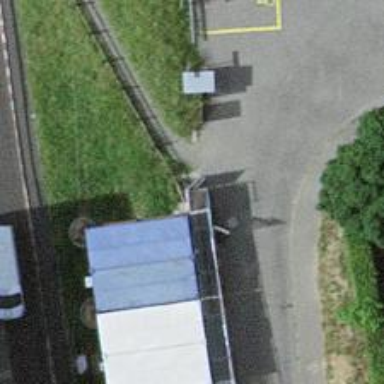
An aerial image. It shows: Recycling container in the area designated for recycling.